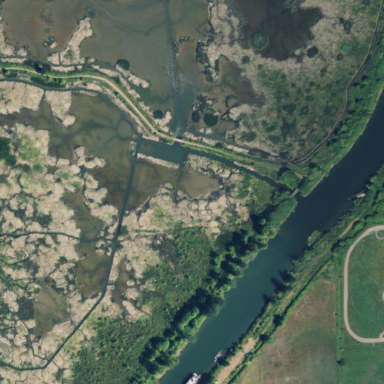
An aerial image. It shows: Saltmarsh wetland area.